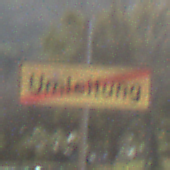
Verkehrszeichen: EndeDerUmleitungsankuendigung
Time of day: SunriseSunset
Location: Outdoor (Nature)
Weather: Clear
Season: NotSpecified
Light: Natural